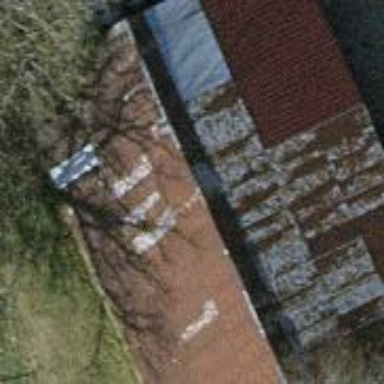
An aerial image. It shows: Shed building.